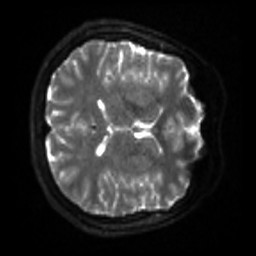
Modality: sbref
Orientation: axial
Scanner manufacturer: siemens
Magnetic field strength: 3 T
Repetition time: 4 s
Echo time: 0.0594 s